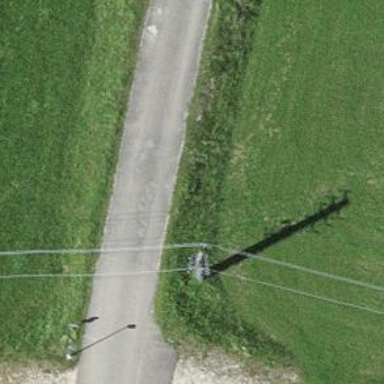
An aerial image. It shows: Unclassified road.